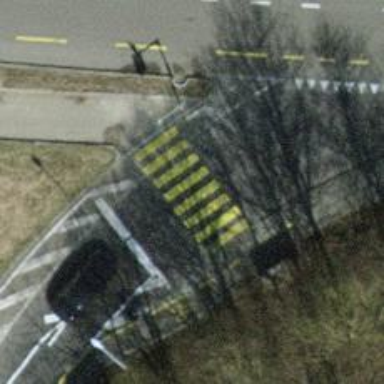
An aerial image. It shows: Crossing with traffic signals.